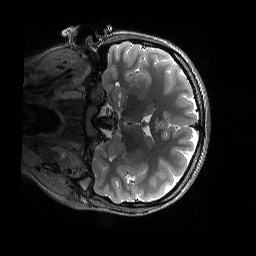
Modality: T2w
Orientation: coronal
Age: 20
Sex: female
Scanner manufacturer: siemens
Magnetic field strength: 3 T
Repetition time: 3.2 s
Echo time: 0.564 s